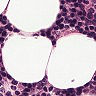
Metastatic tissue present: no